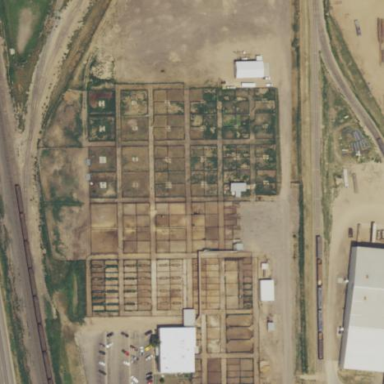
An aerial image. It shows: Feedlot within farmyard.